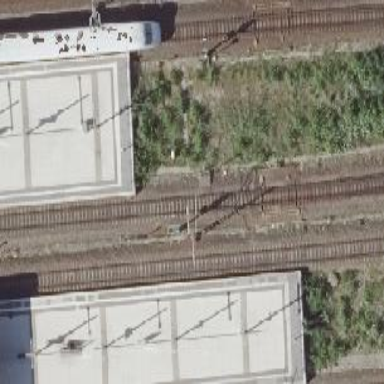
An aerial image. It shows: Railway with electrified contact lines.